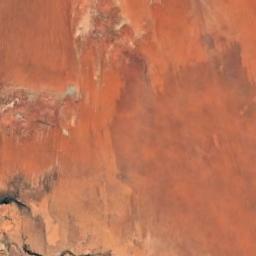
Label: desert